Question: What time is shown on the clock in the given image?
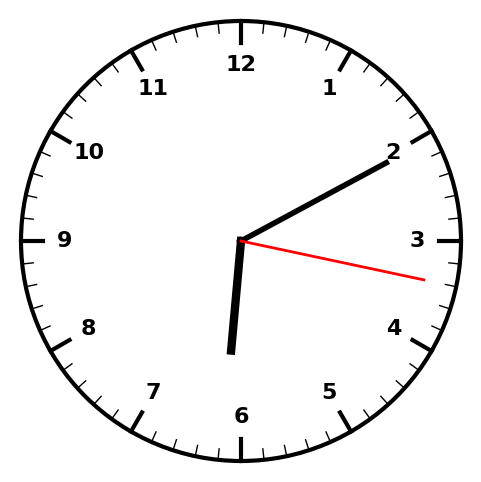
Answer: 06:10:17